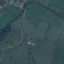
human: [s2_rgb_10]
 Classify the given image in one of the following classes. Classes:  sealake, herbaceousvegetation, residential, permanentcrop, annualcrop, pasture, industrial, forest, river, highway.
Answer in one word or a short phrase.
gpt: Pasture